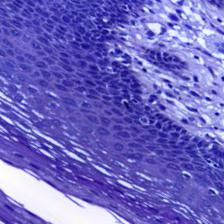
Diagnosis: Normal